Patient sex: F
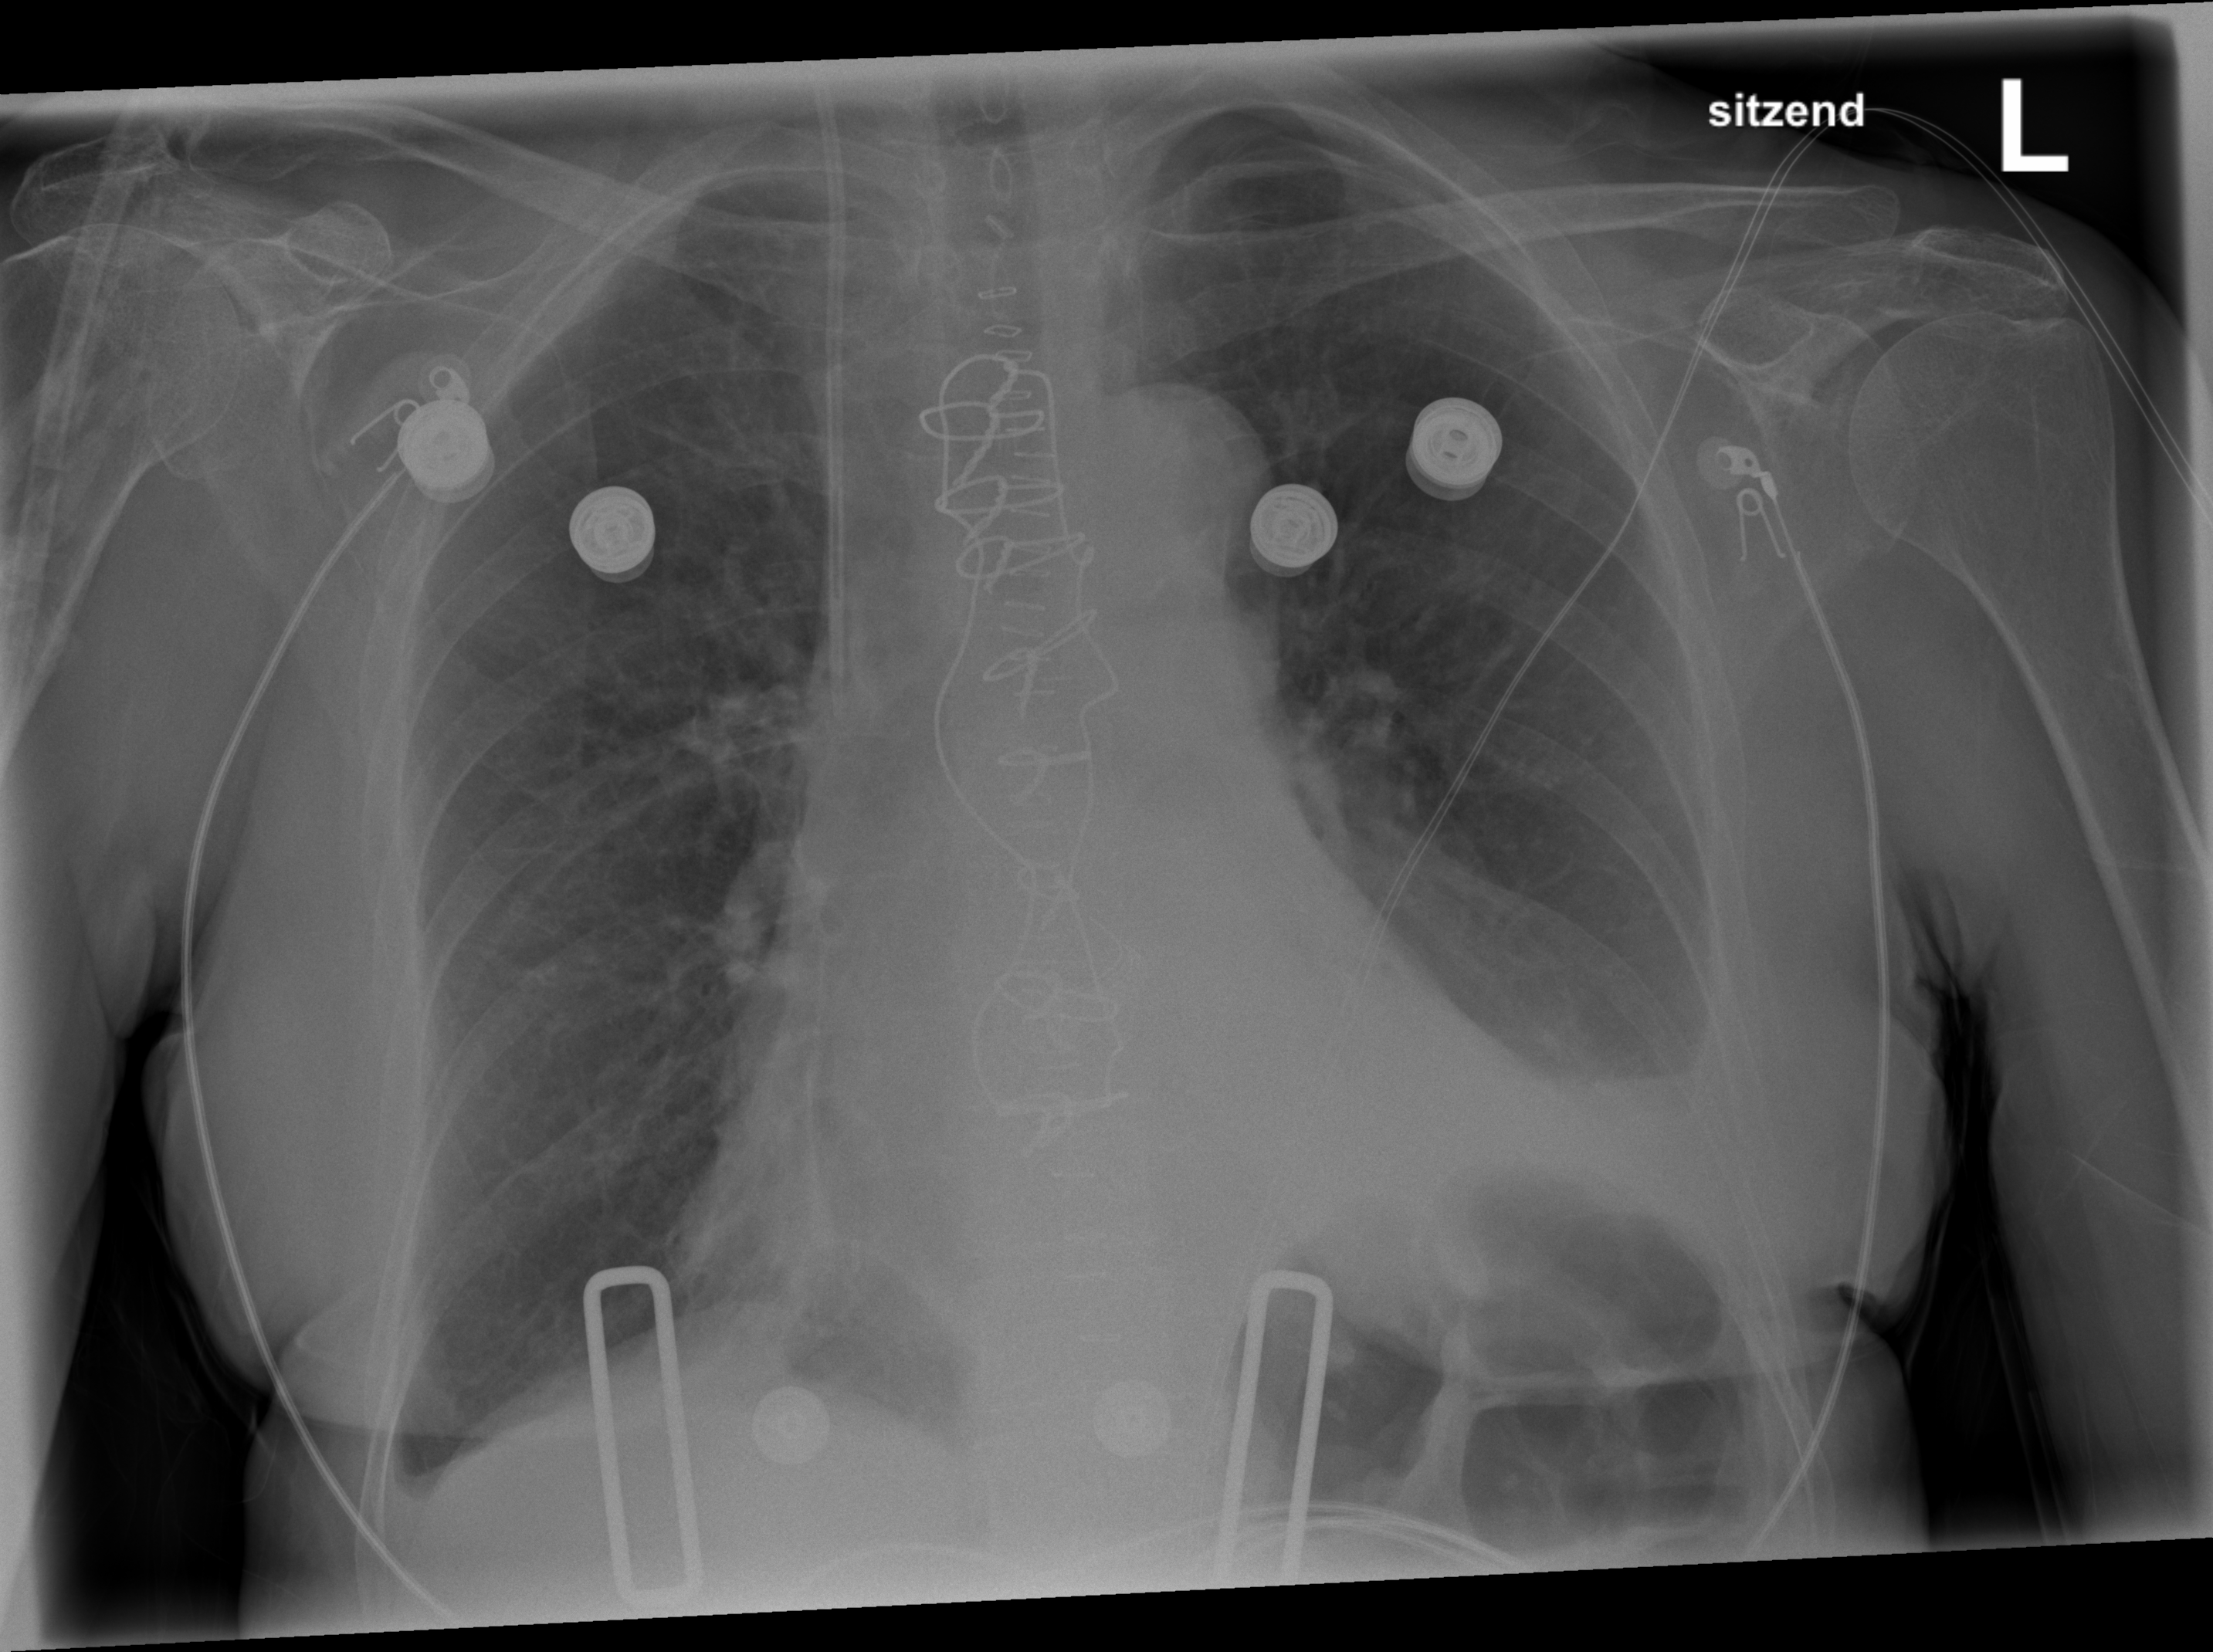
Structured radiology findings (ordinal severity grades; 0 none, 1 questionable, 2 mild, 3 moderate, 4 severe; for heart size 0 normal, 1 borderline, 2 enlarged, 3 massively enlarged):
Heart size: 0
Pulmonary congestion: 2
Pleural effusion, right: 2
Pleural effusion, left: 2
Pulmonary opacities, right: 2
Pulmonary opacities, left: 2
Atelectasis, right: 0
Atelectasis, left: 2